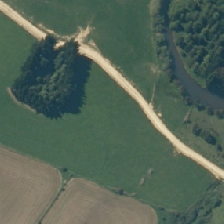
Land cover: shortrotation_cropland